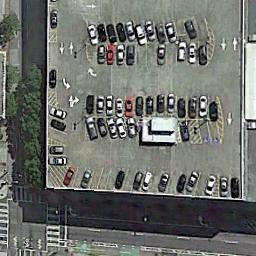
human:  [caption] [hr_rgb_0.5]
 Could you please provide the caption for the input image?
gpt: There are some cars on the parking lot .

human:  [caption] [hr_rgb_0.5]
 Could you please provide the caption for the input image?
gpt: The parking lot has some neatly arranged cars .

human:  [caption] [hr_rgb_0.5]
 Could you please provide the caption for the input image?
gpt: Six rows of cars were parked in the parking lot .

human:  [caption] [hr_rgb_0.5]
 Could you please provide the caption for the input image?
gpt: There are many different colors and styles of cars in the parking lot .

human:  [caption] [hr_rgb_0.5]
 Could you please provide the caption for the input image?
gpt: The parking lot is on the top of a building beside some green trees .